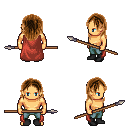
a pixel art fantasy rpg character, male body template, human, tanned skin, maroon cape, teal pants, brown long hairstyle, black shoes, spear, four views (front, back, left, right), 2x2 character sprite sheet, small pixel art, hard edges, no anti-aliasing